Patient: sex M, age 58
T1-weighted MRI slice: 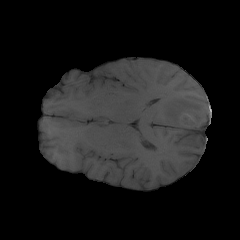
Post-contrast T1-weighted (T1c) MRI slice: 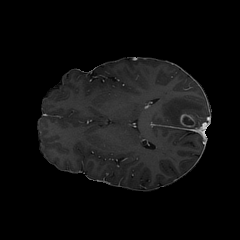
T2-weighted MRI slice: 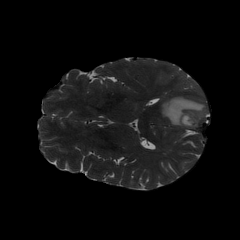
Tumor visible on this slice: yes
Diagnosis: Glioblastoma, IDH-wildtype
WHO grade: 4